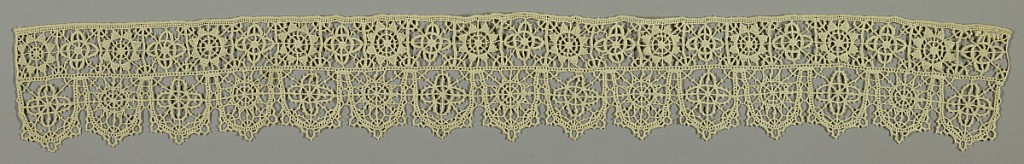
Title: Border
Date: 19th–early 20th century
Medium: linen Technique: bobbin lace, continuous braid-like and needle lace
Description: Needle lace reticella edged in continuous braid like bobbin lace. Fine modern copy of an older type (?).